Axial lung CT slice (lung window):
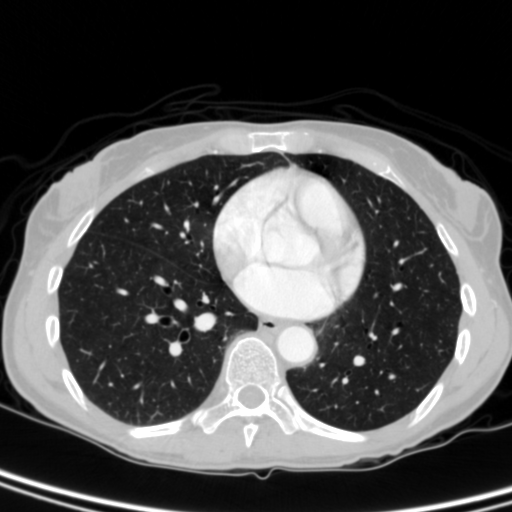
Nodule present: no